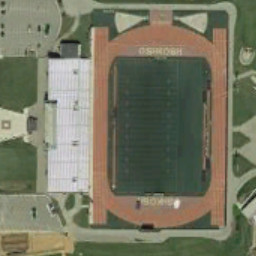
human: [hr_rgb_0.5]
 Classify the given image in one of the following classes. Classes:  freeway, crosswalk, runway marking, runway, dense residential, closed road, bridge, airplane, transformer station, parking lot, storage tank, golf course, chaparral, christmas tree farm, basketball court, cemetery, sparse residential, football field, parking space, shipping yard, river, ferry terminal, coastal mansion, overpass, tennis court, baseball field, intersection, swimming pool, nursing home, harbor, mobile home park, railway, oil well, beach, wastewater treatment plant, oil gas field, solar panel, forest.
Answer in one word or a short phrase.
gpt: football field